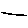
Label: line